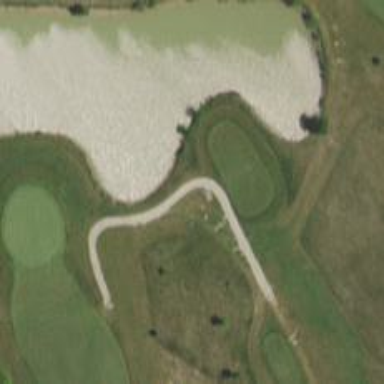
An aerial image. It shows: Path for both road and golf.